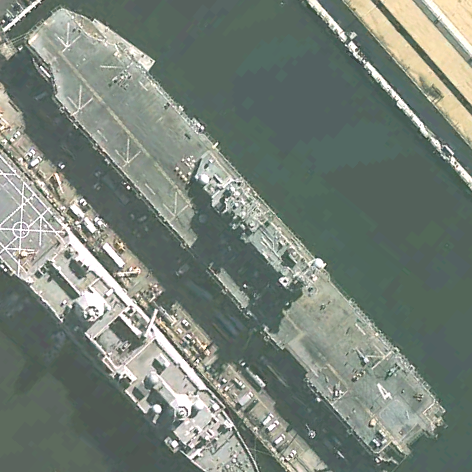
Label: assault